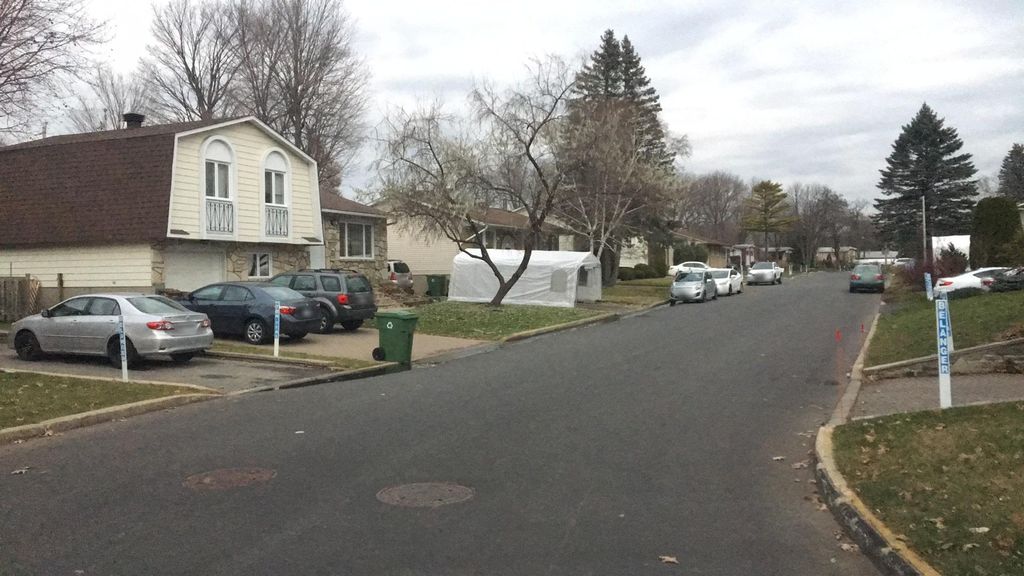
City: montreal